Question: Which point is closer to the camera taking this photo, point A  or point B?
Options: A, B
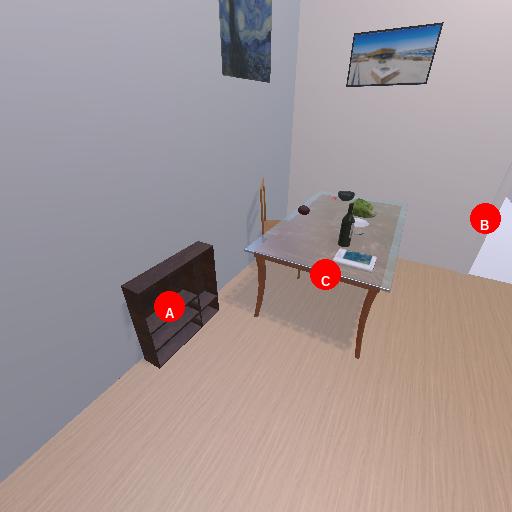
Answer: A